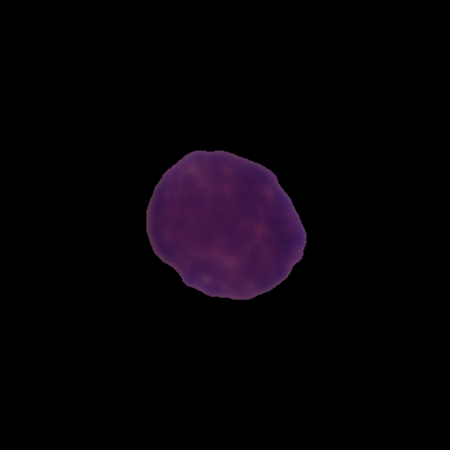
Label: healthy